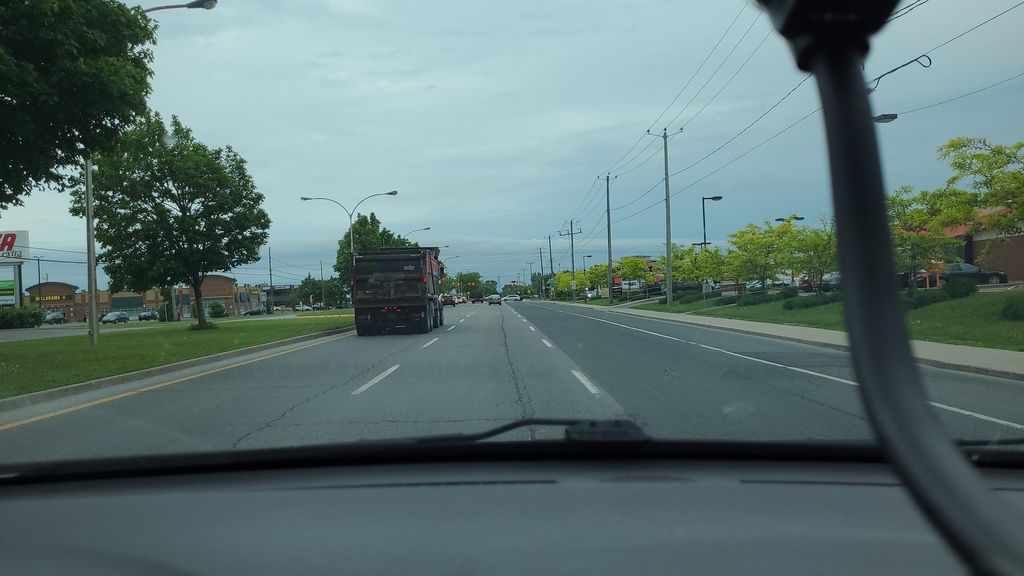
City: montreal